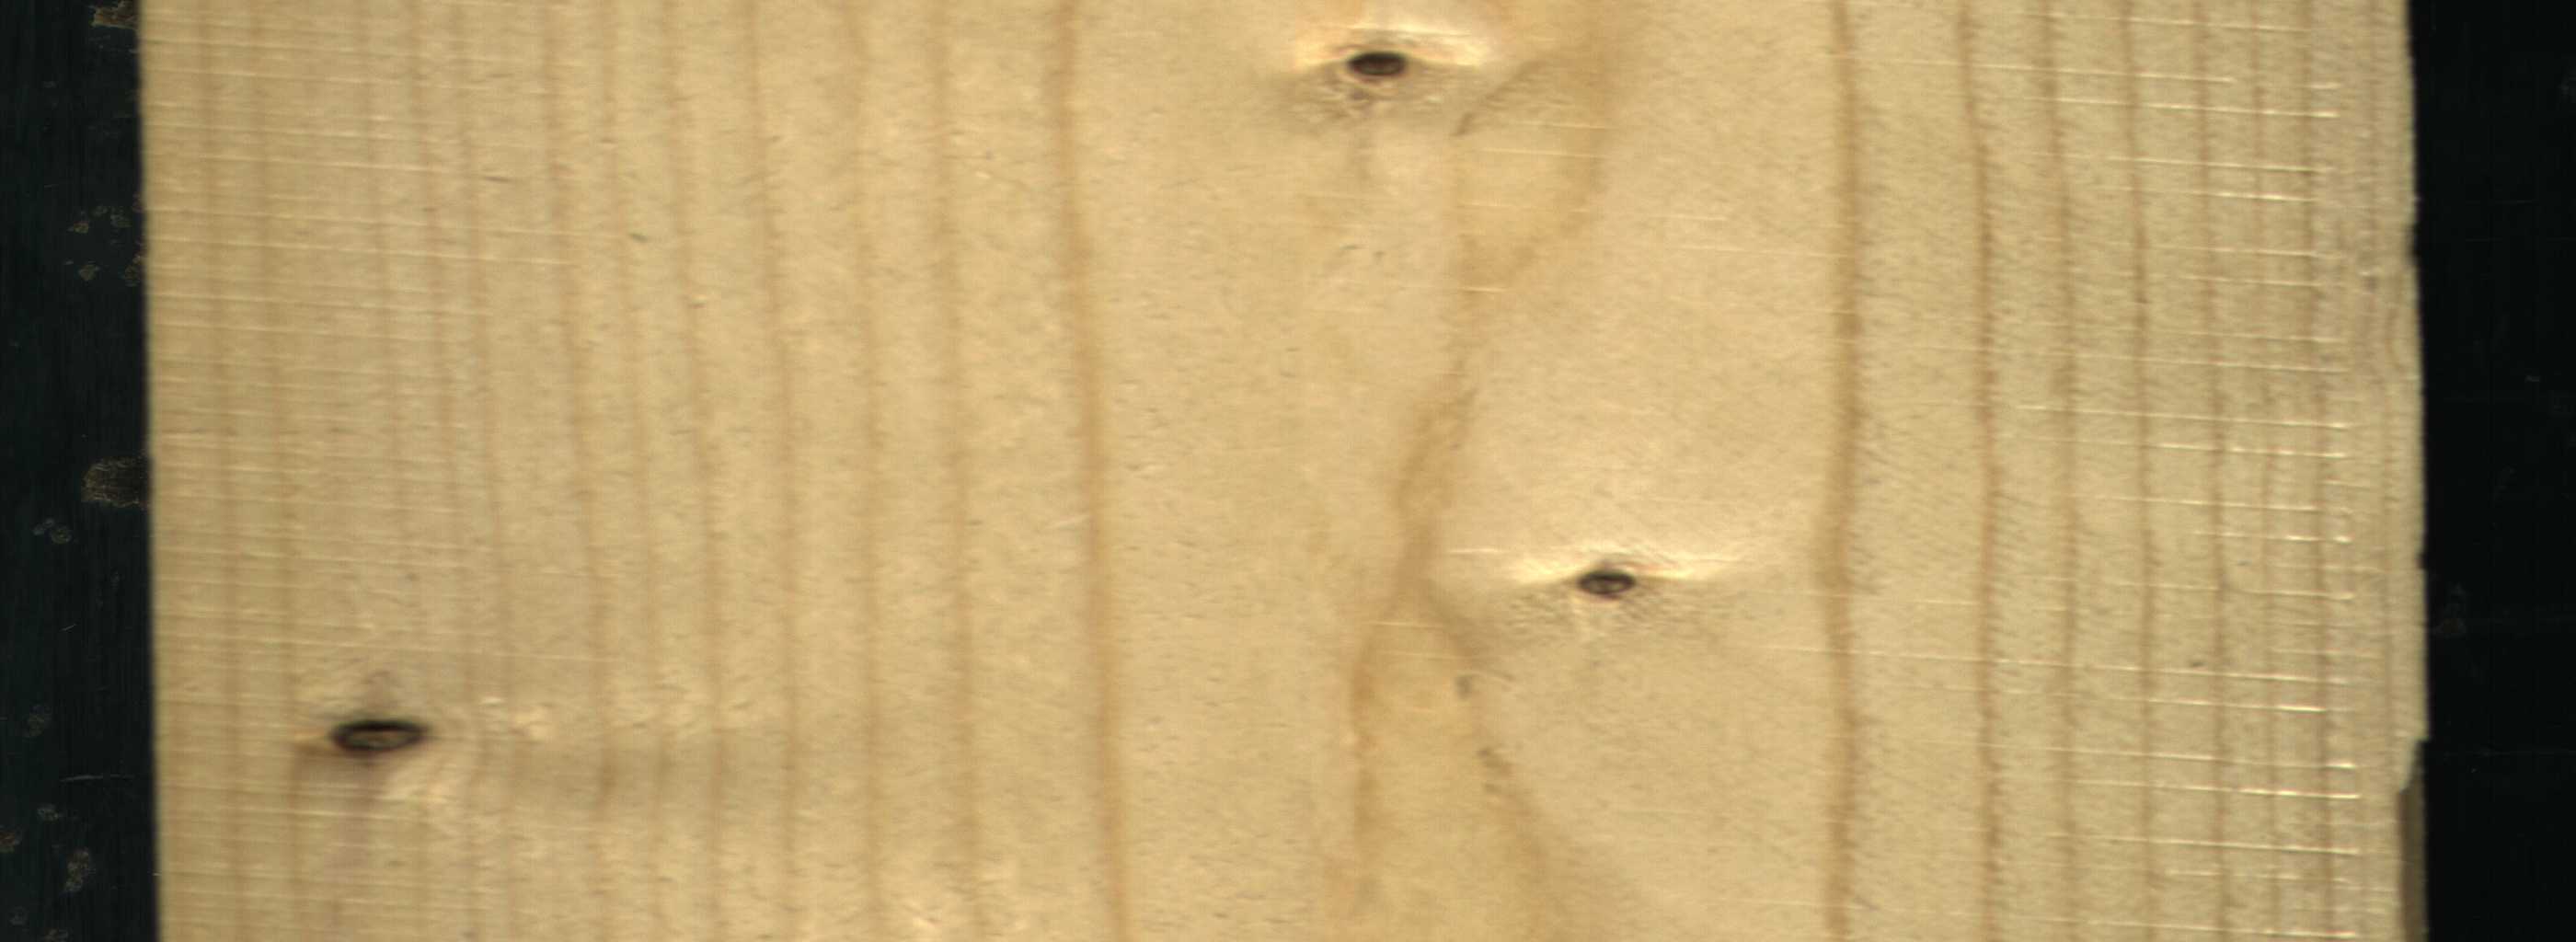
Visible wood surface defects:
Dead_Knot
Dead_Knot
Dead_Knot